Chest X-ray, PA view. Patient: 49 years old, sex M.
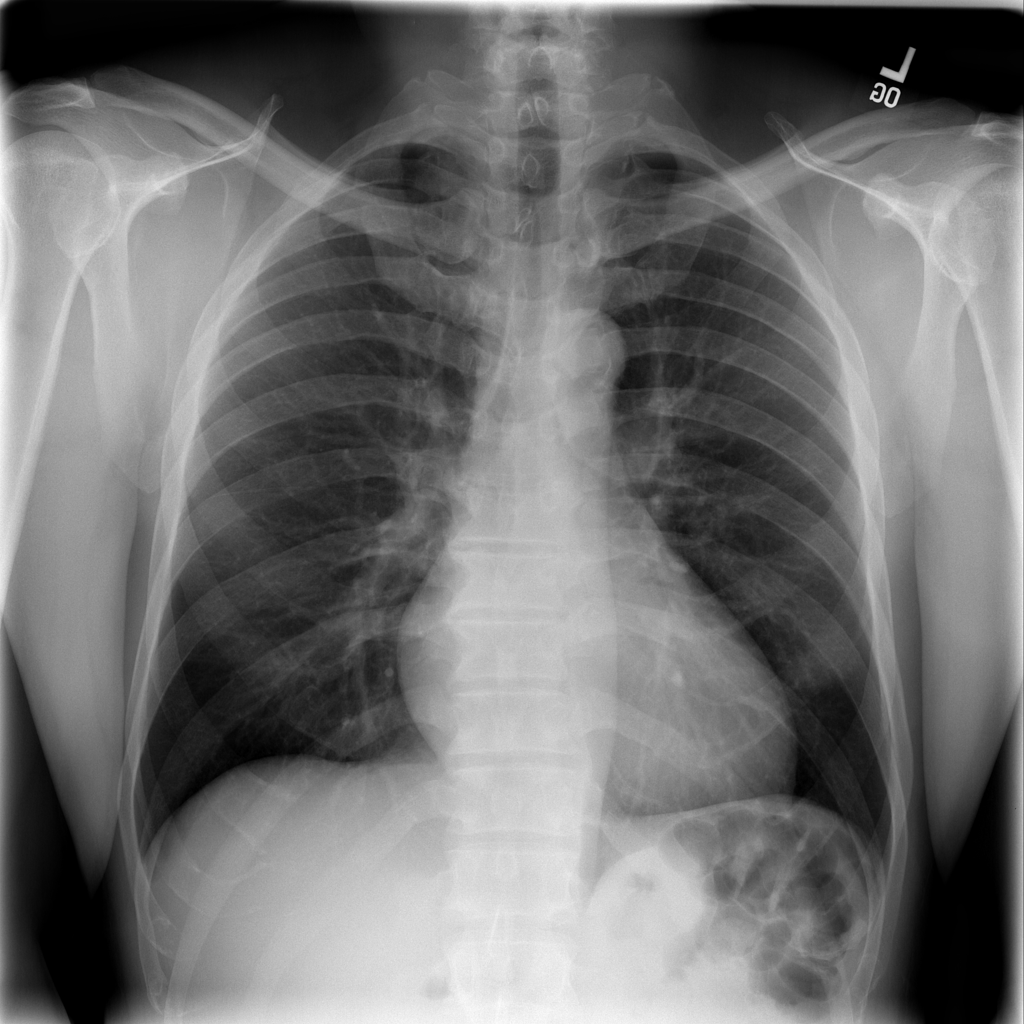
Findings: Infiltration